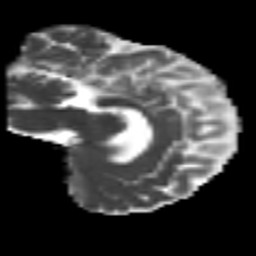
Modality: MD
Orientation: sagittal
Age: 68
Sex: female
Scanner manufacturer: siemens
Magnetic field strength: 3 T
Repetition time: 4.987 s
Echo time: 0.0792 s